Question: I'm composing an HTML email which looks fine in every major email client except Outlook 2013, which is adding vertical gaps between my image slices. I unfortunately don't have Outlook 2013 installed on my computer so it's making it hard to test, but a screenshot from my client suggests that it looks like this -
My code is available here - <URL>.
I have no idea what more I can do to get rid of the gaps - I've set line-height for the tds and images to zero, I've set the images to display: block, I've set the tables to border 0, cellpadding and cellspacing zero, and border-collapse: collapse. What else can I do to fix it?
Edited to add - I'm actually not sure if the gaps are between images or table rows. From the screenshot it actually looks like it might be the table rows.
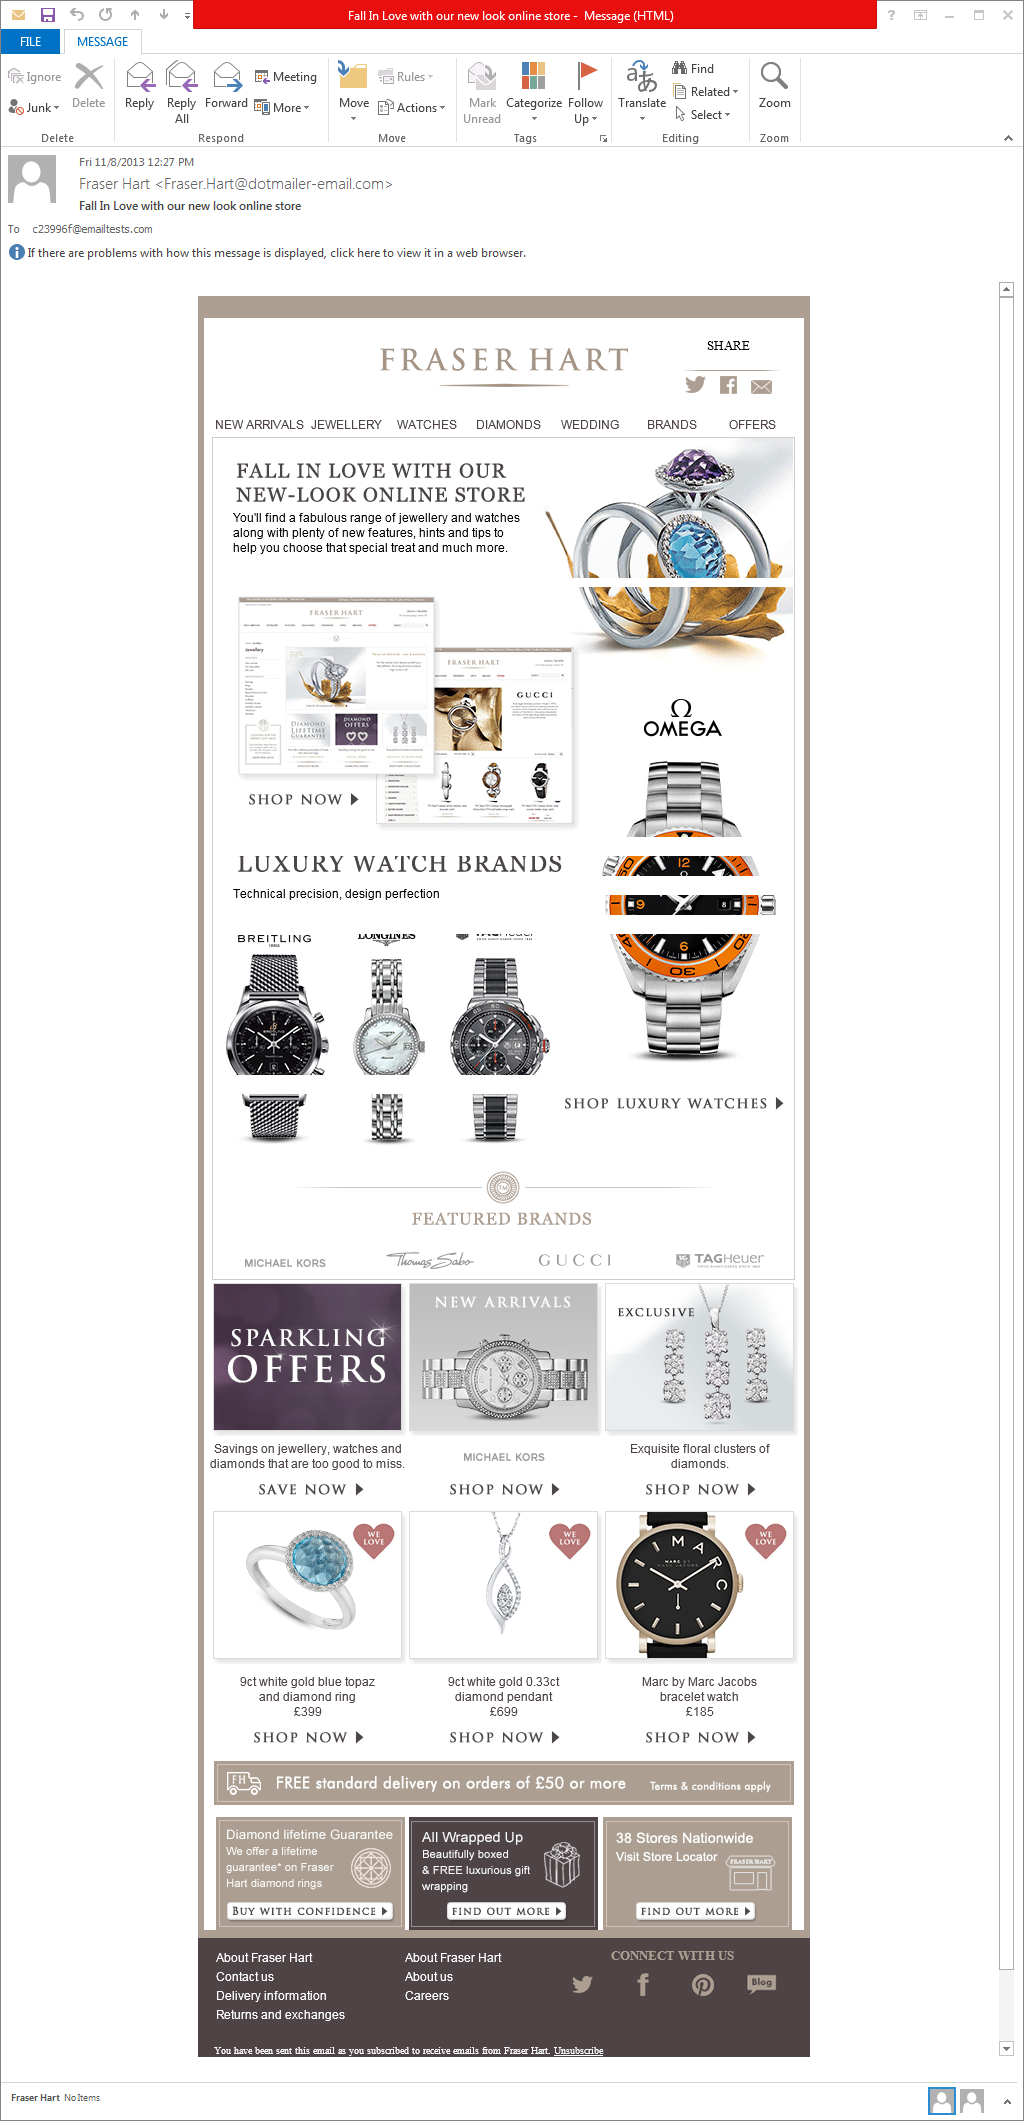
Answer: Problem solved - changing the line-height of the tds containing the images to the height of the image, rather than 0, resolves the gaps and doesn't break the layout in other clients. So
'''
<td width="150" style="line-height: 83px;">
<img src="" height="83px">
</td>
'''